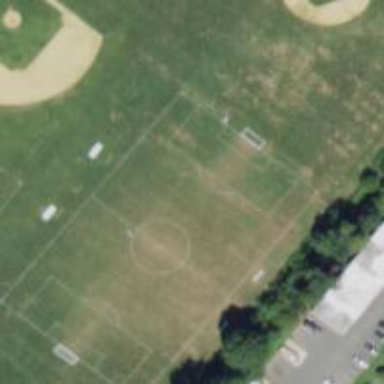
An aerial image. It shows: Grass pitch for soccer and other sports activities.